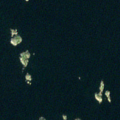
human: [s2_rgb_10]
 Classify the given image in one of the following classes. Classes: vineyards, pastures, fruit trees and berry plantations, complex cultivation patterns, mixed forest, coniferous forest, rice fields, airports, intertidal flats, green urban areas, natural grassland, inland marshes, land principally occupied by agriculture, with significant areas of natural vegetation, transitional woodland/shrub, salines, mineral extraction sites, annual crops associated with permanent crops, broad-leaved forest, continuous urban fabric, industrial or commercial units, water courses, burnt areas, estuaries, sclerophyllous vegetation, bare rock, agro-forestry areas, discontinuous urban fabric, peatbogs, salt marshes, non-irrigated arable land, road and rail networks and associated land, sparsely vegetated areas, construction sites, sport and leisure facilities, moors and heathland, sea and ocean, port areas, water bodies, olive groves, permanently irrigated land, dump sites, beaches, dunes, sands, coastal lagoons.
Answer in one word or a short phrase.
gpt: sea and ocean